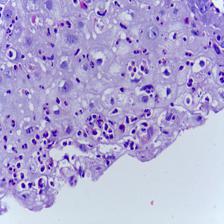
Diagnosis: OSCC